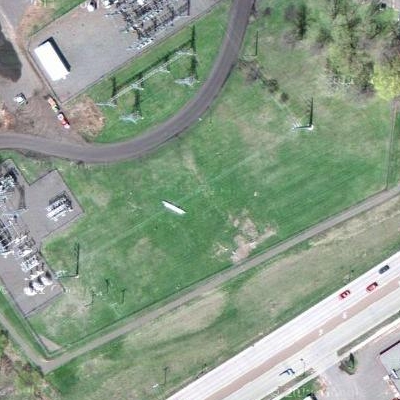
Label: aGrass